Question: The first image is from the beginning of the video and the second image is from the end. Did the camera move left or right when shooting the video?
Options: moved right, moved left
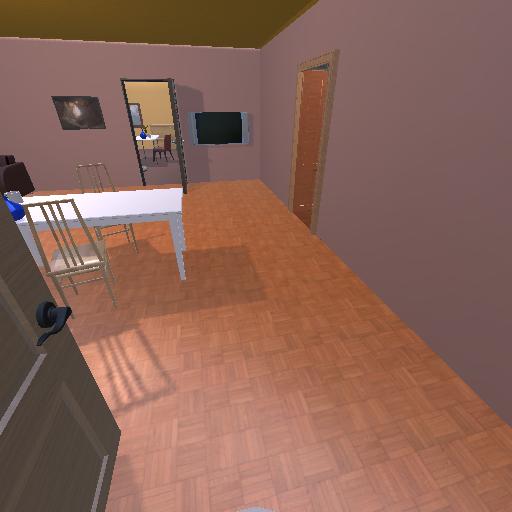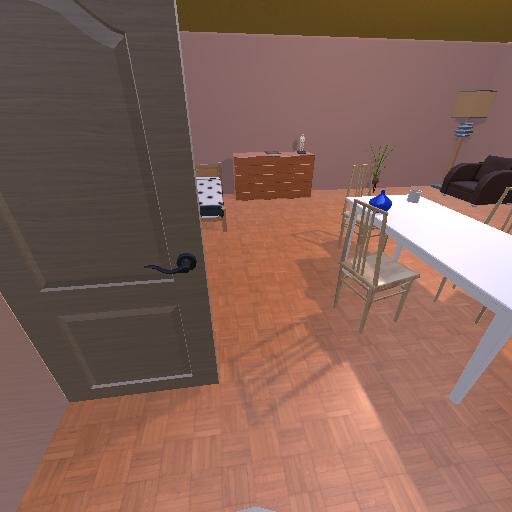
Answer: moved right